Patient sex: F
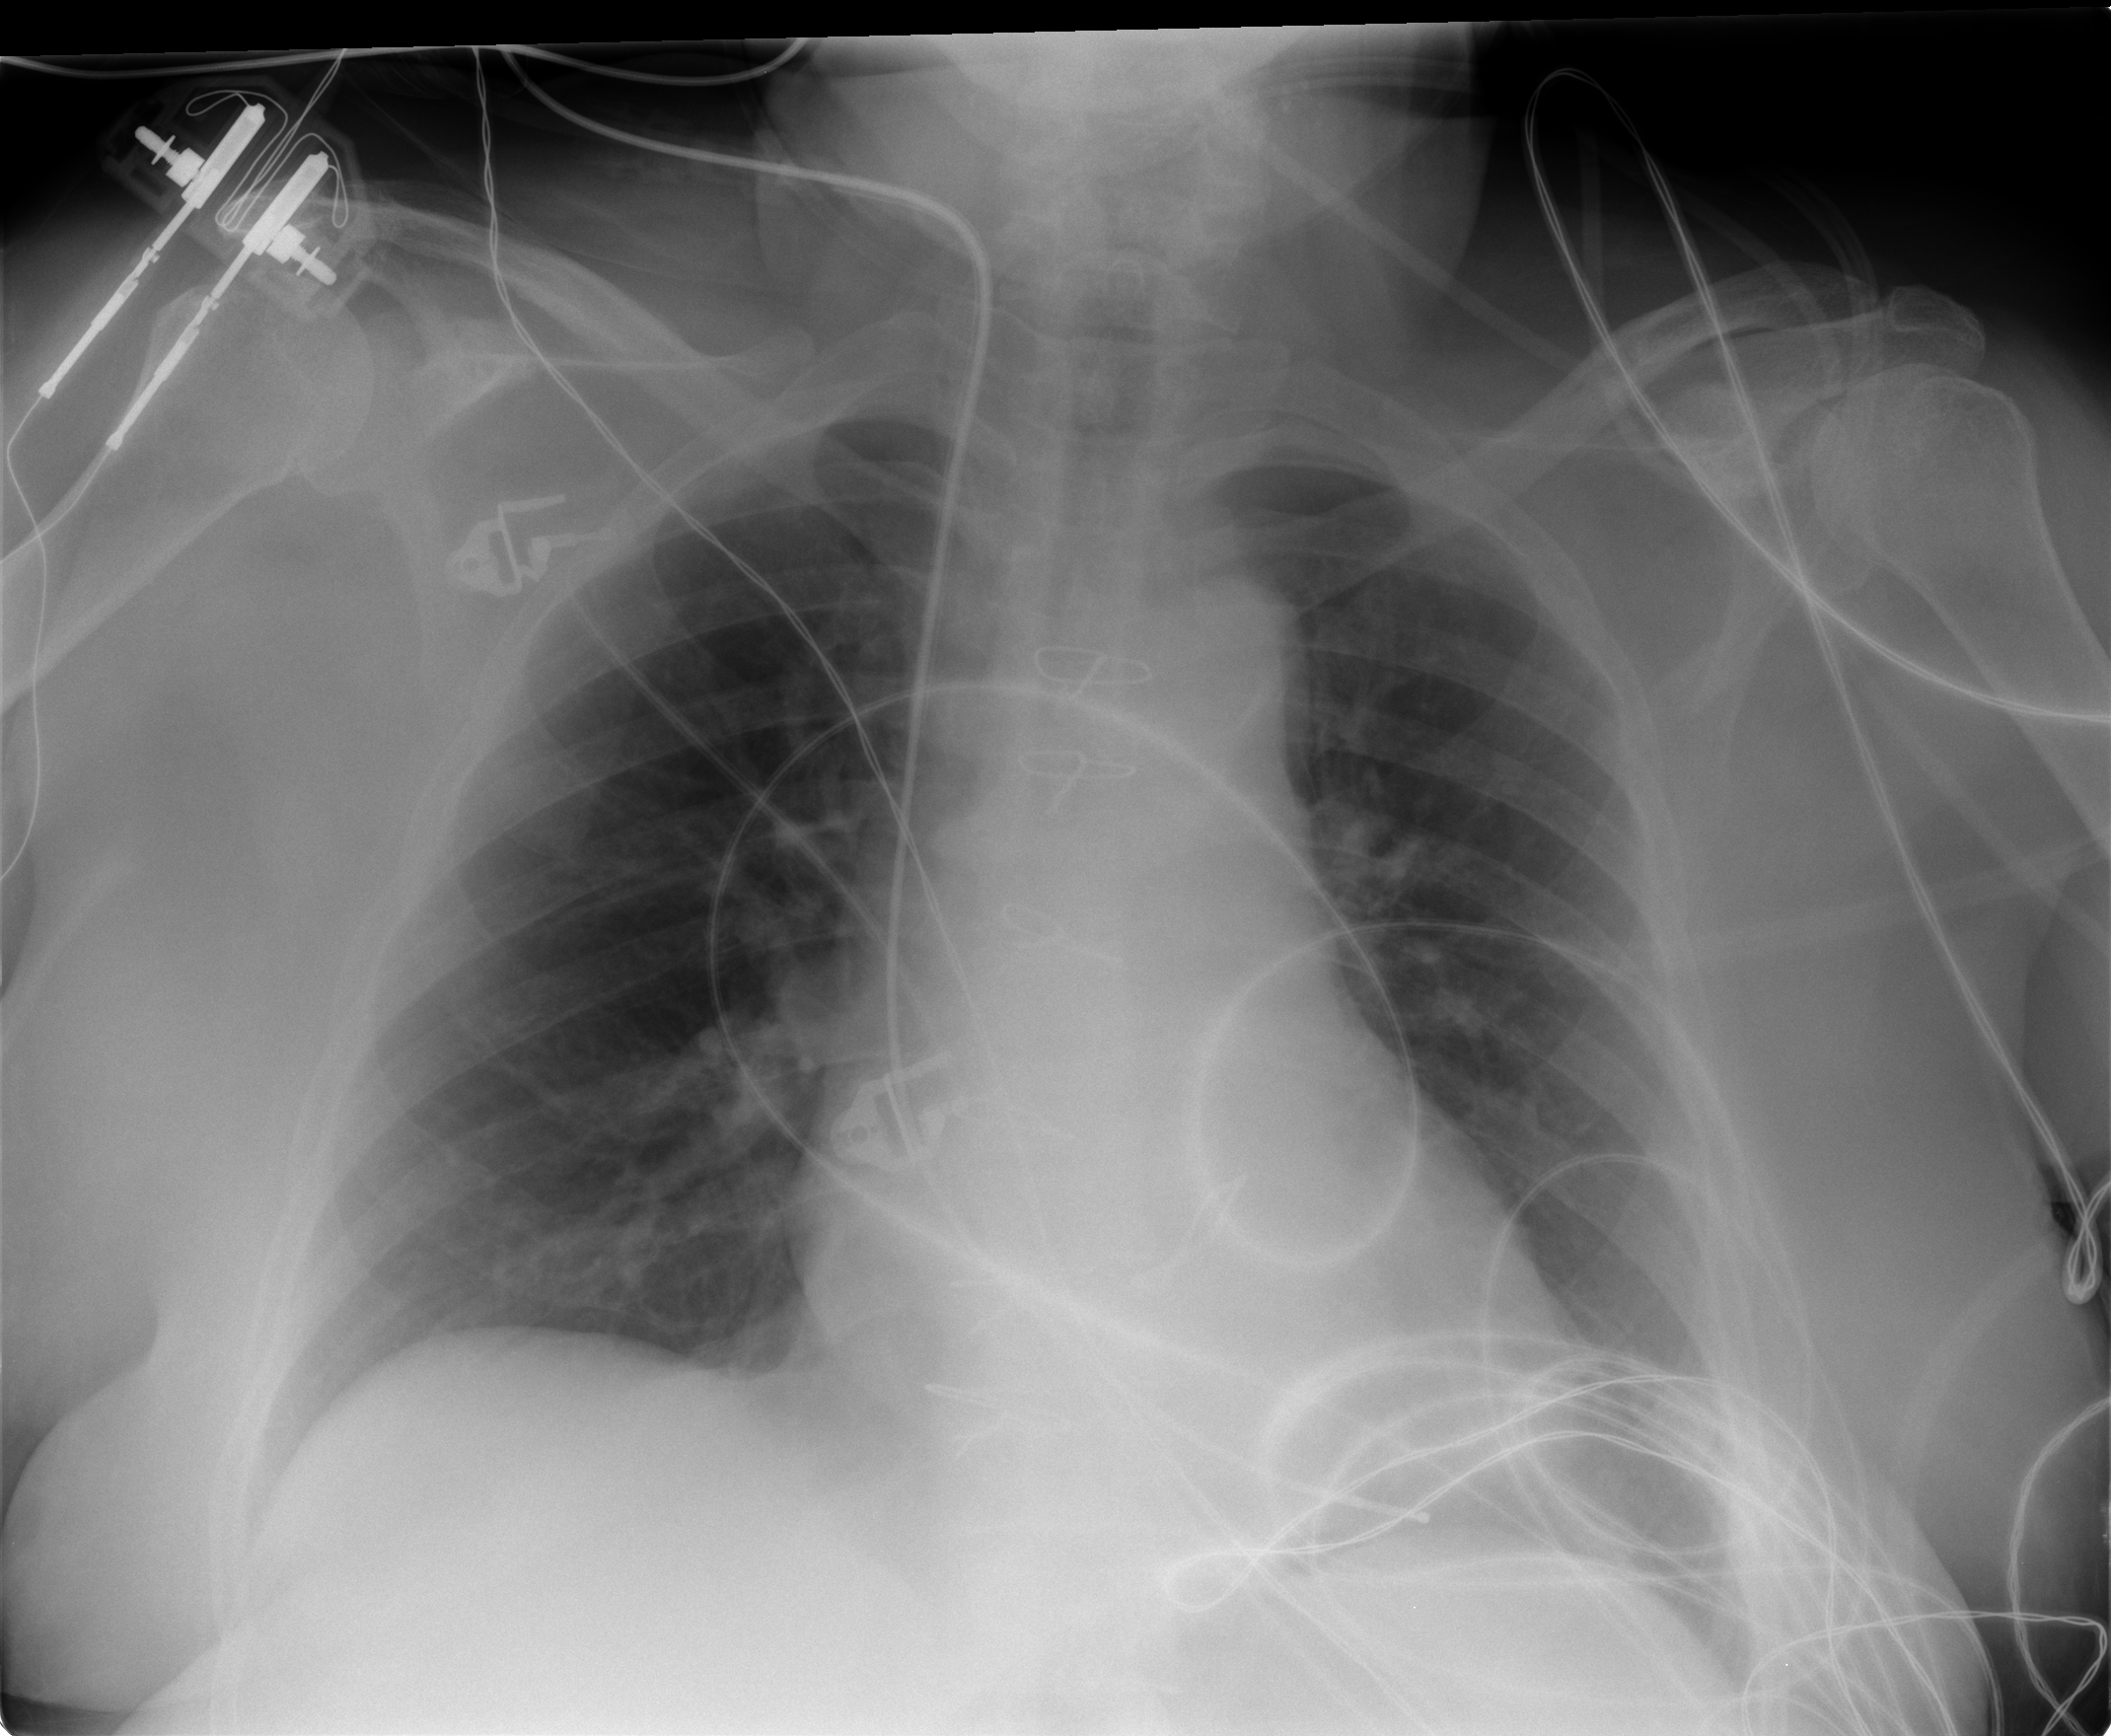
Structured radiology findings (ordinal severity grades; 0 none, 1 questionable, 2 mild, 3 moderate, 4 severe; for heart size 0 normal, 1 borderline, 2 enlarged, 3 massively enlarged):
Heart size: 0
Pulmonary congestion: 0
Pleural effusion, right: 0
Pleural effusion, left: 0
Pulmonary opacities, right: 0
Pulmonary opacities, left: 0
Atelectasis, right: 1
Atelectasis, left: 0